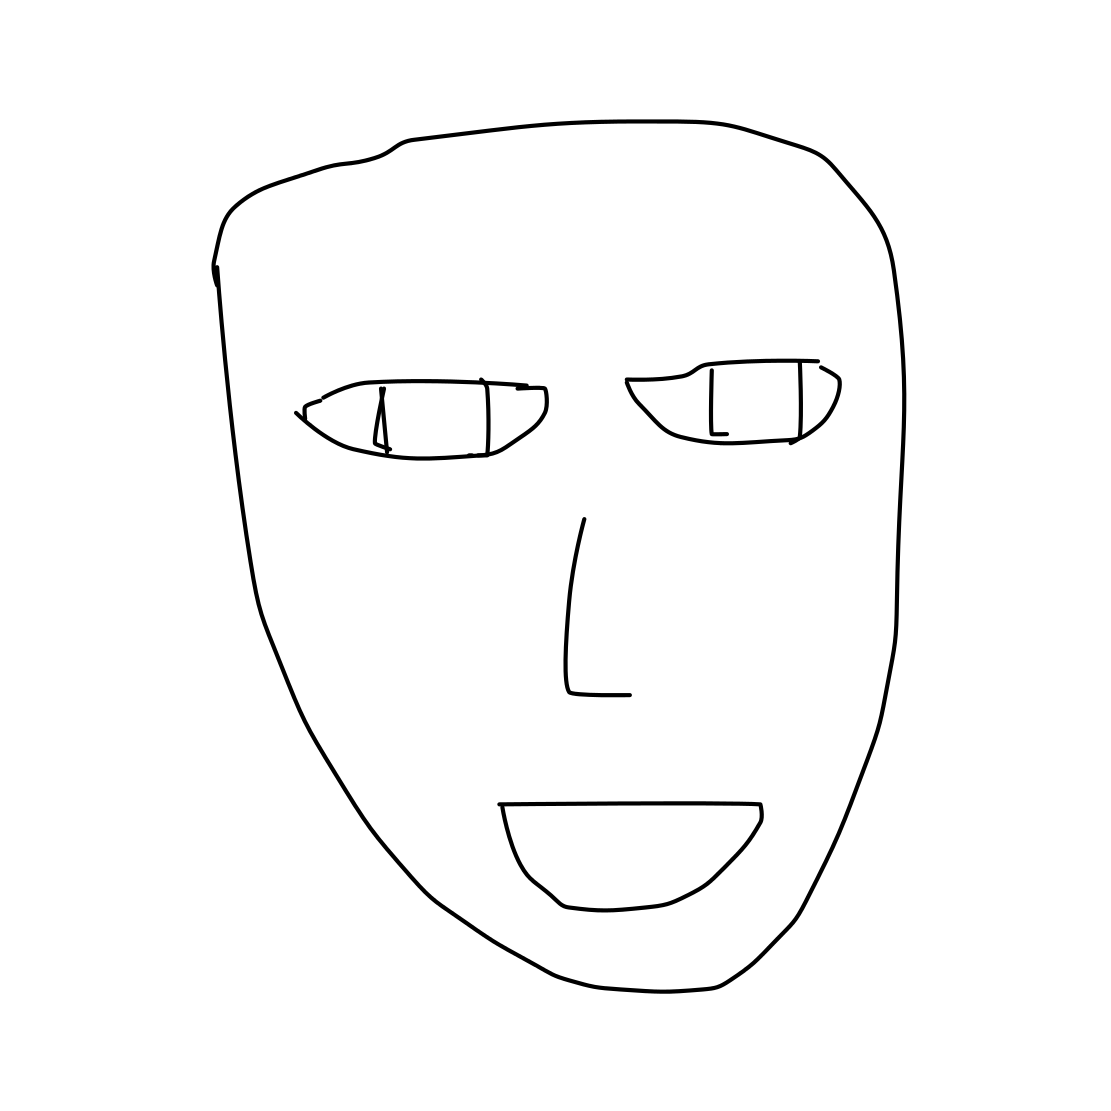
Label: face